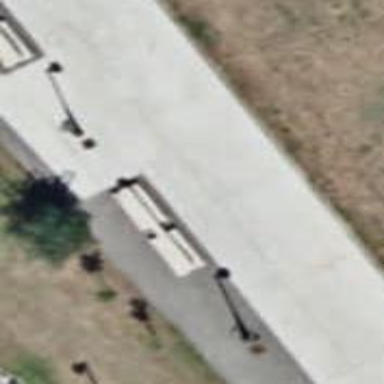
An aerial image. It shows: Bench for seating.